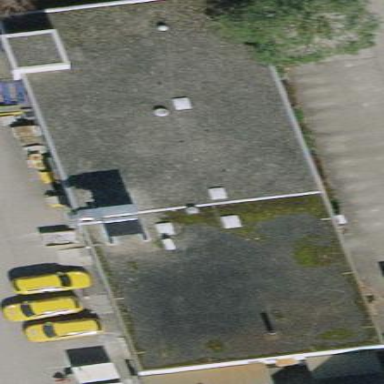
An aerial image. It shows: Flat-roofed building.